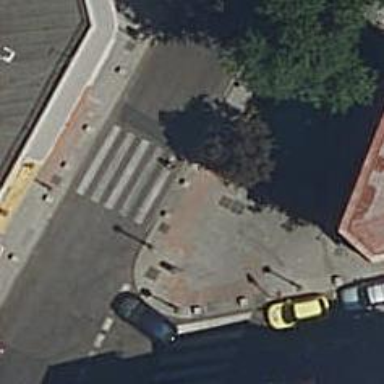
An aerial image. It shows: Kerb barrier.